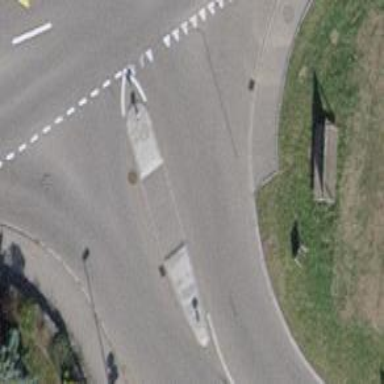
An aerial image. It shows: Kerb barrier.